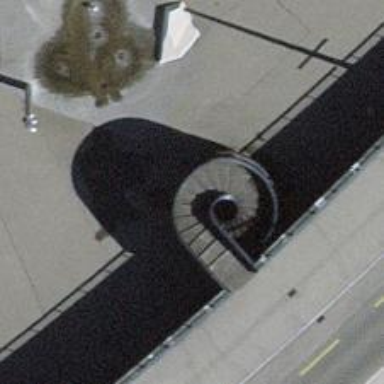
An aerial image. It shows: Metal steps along the road.